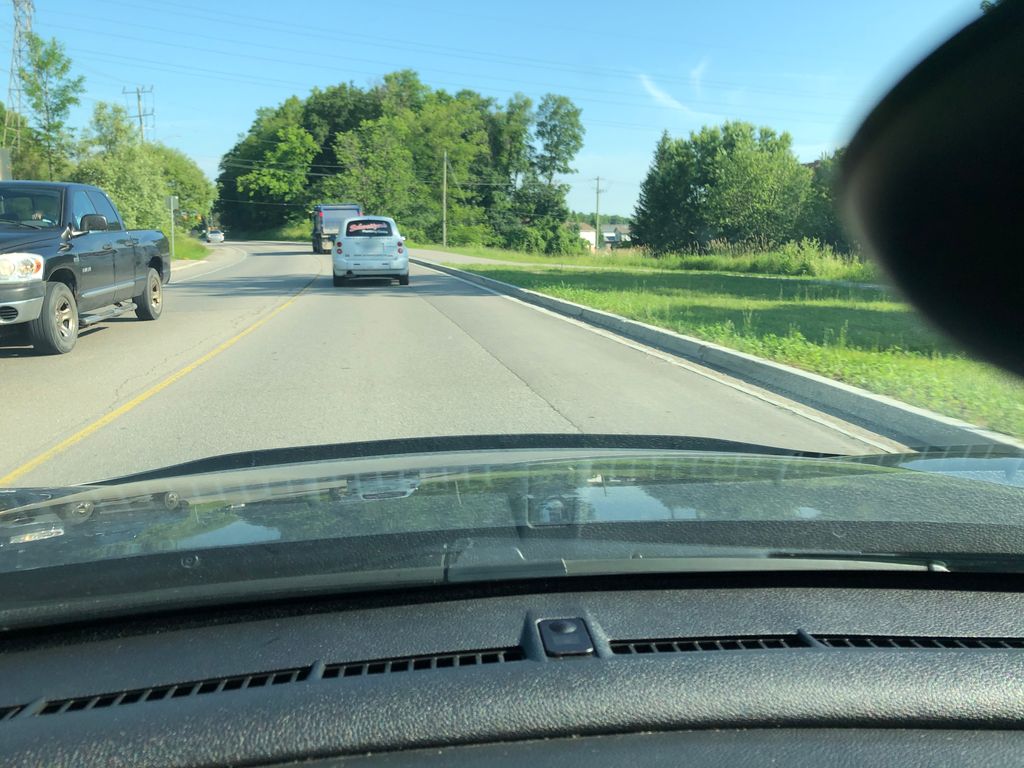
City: kitchener-waterloo